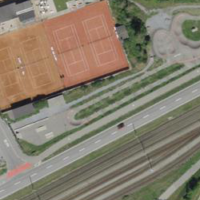
EUNIS habitat code: 53
Species observed at this site:
Melilotus albus